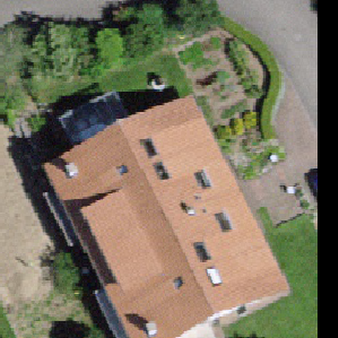
Label: other